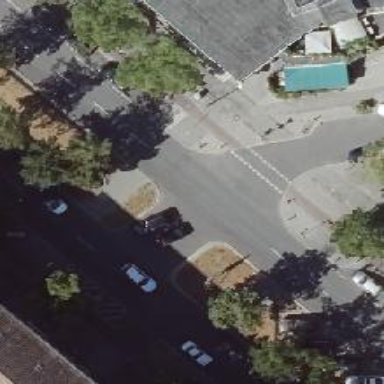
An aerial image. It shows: Footway that serves as traffic island.